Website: crate-barrel
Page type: customer-info-address
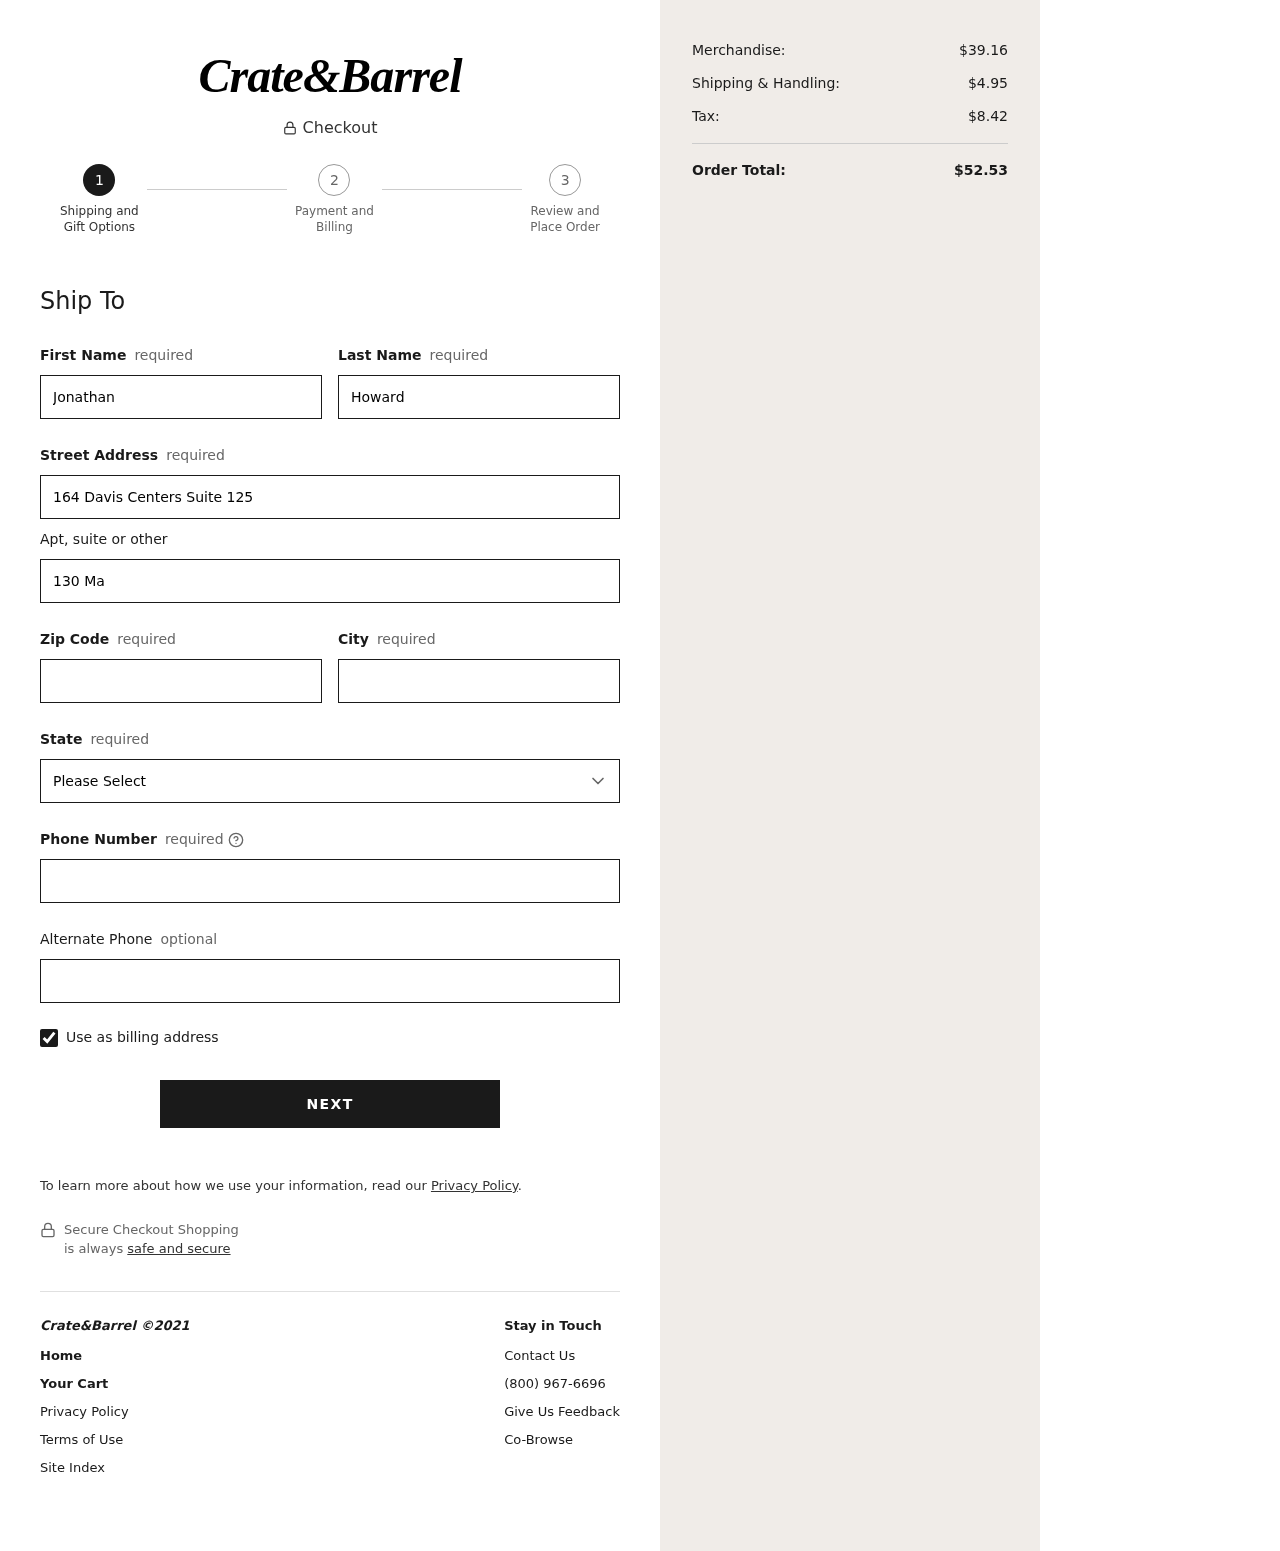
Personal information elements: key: PII_STATE
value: New Hampshire
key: PII_FIRSTNAME
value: Jonathan
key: PII_LASTNAME
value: Howard
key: PII_STREET
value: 164 Davis Centers Suite 125
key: PII_STREET2
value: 130 Marcus Trace
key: PII_POSTCODE
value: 73384
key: PII_CITY
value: West Connie
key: PII_PHONE
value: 4742650324
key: PII_PHONE_ALT
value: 9394735400
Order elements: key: ORDER_SUBTOTAL
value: $39.16
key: ORDER_SHIPPING_COST
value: $4.95
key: ORDER_TAX
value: $8.42
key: ORDER_TOTAL
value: $52.53